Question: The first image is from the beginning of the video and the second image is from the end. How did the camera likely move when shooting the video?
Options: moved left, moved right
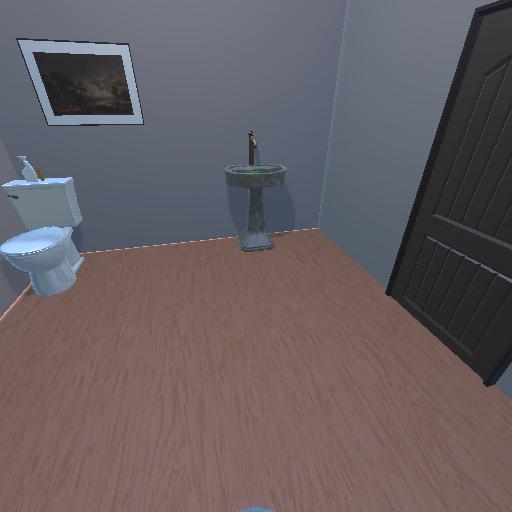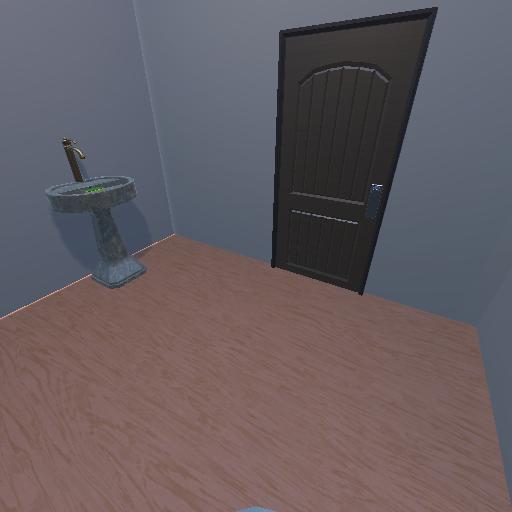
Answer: moved left